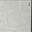
Piece: xx